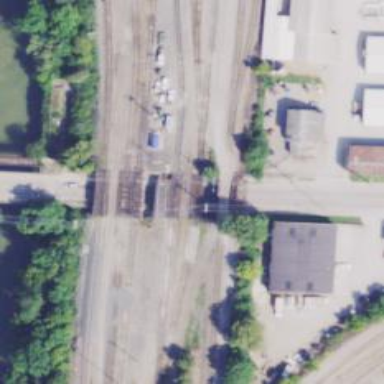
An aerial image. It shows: Abandoned railway yard with bridge.